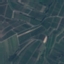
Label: PermanentCrop